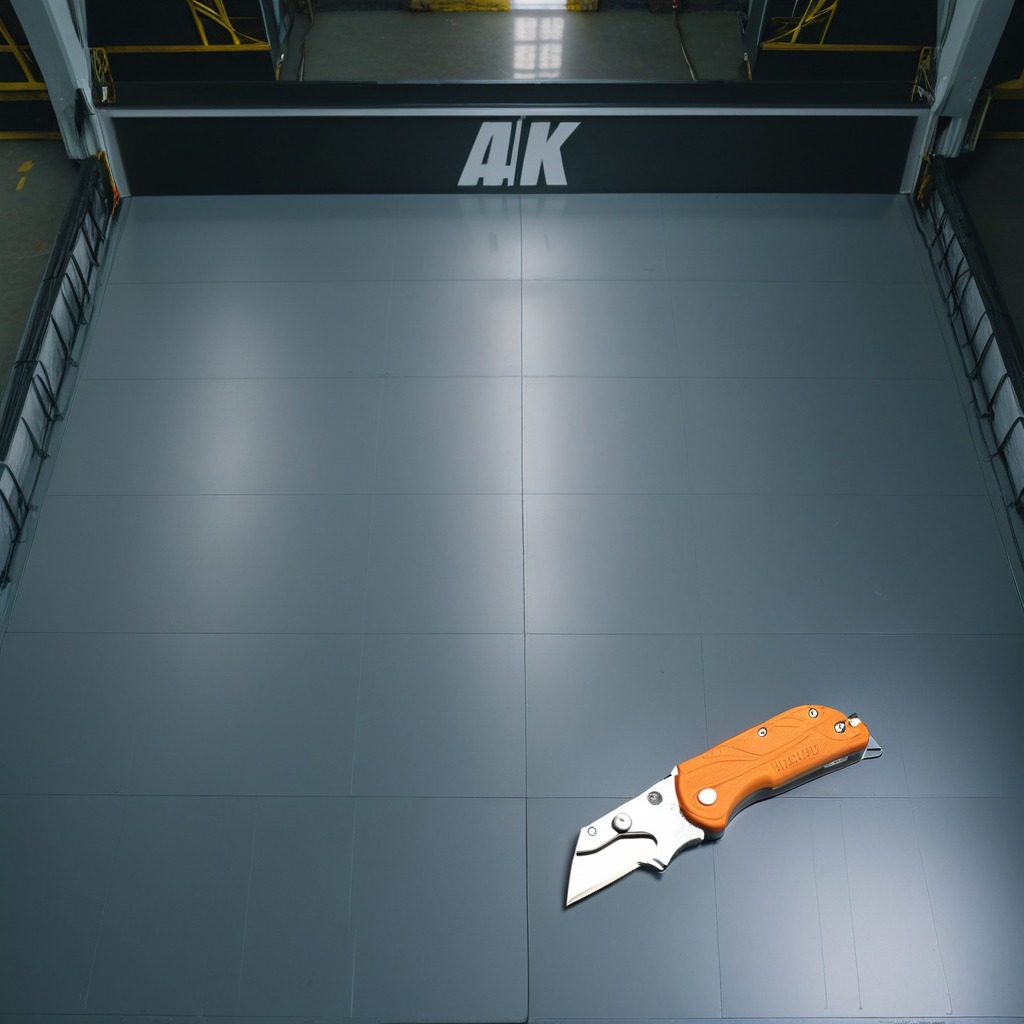
A utility knife is lying on the toolbox surface in an airplane hangar workshop.